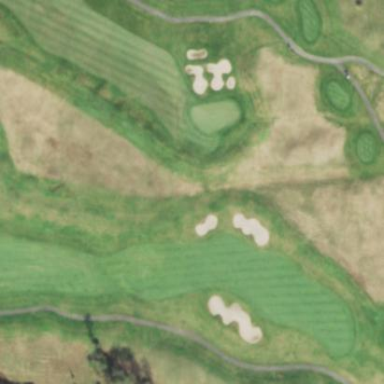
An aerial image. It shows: Rough area on grassy golf course.